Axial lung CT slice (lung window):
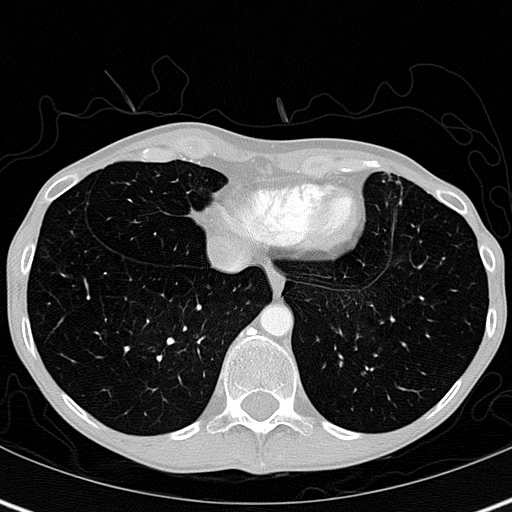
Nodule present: no